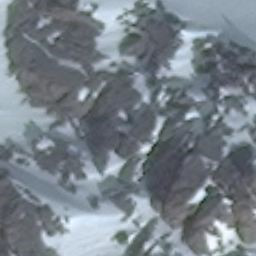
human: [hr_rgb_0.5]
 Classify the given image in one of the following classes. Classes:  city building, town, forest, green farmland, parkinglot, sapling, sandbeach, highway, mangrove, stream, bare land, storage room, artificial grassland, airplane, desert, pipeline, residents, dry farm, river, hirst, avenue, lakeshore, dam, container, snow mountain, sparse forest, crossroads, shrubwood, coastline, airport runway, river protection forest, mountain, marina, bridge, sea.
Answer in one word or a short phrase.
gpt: snow mountain